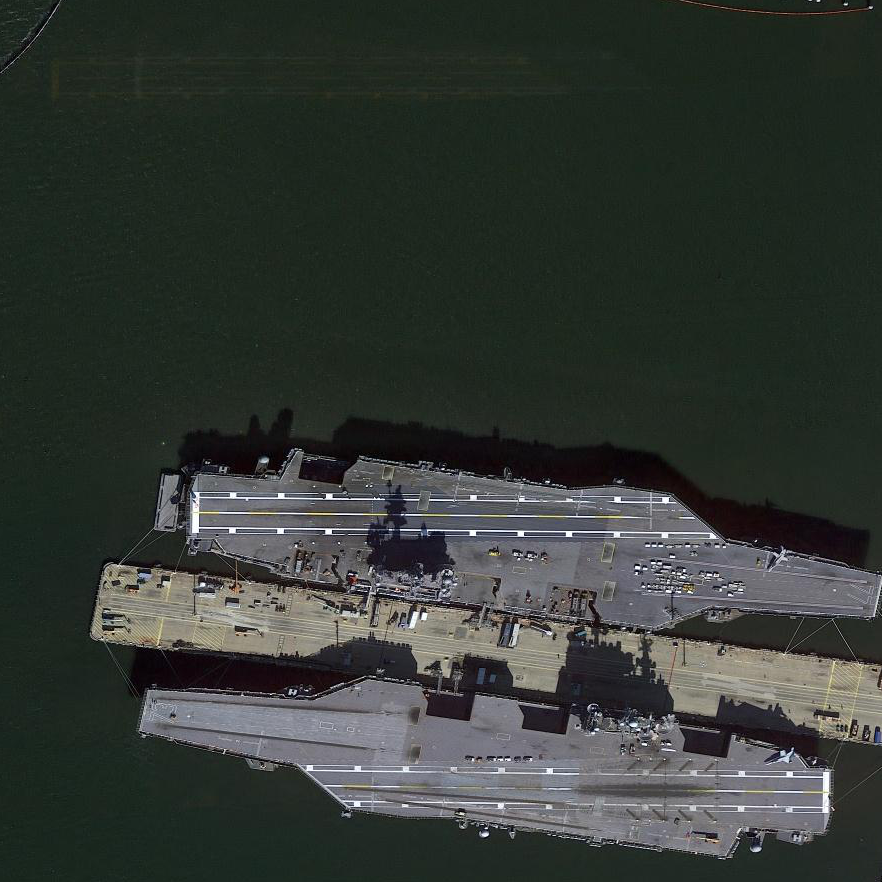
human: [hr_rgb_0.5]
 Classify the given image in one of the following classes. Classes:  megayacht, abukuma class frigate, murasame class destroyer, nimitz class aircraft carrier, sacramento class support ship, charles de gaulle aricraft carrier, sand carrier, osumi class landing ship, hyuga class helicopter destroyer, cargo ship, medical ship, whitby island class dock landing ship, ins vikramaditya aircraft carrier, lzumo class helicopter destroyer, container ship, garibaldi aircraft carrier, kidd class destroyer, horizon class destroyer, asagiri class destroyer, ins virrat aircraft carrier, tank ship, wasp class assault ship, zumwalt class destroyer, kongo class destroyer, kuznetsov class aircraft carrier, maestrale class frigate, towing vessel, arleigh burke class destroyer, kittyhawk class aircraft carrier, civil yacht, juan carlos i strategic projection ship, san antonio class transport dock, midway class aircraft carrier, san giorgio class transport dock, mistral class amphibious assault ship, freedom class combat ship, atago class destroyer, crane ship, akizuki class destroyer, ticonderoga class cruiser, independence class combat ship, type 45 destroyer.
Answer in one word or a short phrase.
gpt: Nimitz class aircraft carrier